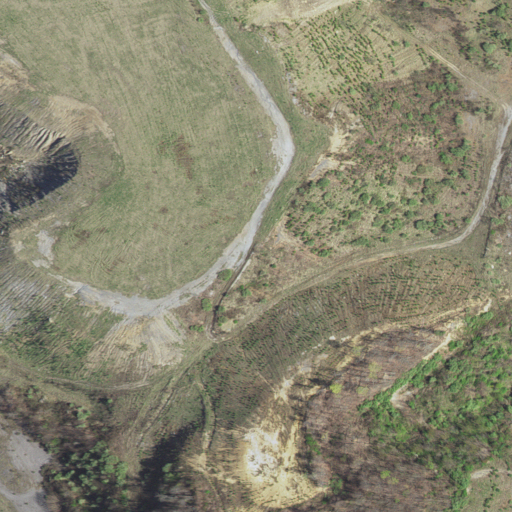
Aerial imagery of ridge(s) in Virginia named Rogers Ridge containing barren land, grassland, deciduous forest, and shrub